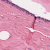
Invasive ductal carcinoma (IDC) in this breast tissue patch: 0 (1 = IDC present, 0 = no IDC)